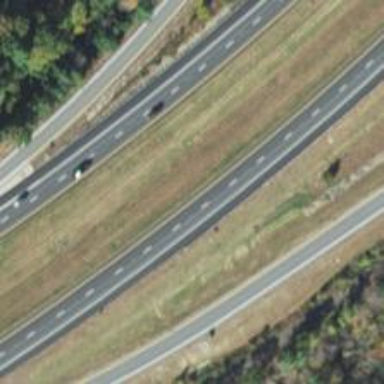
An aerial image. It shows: Asphalt motorway.